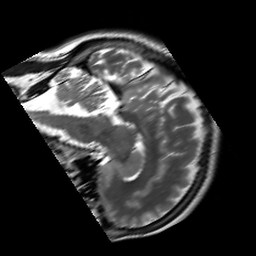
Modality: T2w
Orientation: sagittal
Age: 28
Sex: male
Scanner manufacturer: siemens
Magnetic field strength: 3 T
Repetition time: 7 s
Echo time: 0.09 s